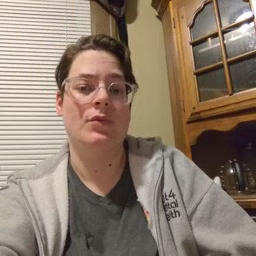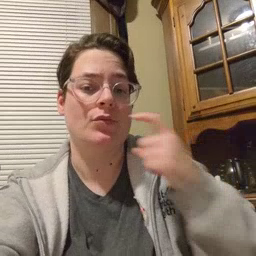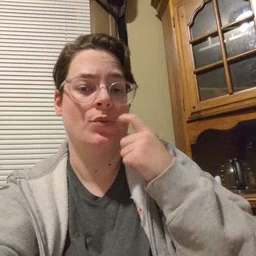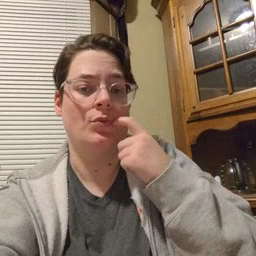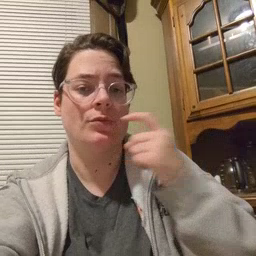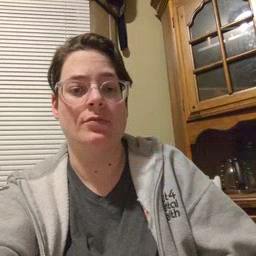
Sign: tooth